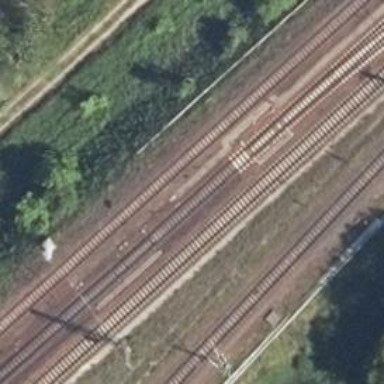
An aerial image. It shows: Railway switch with the turnout pointing to the right.